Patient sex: M
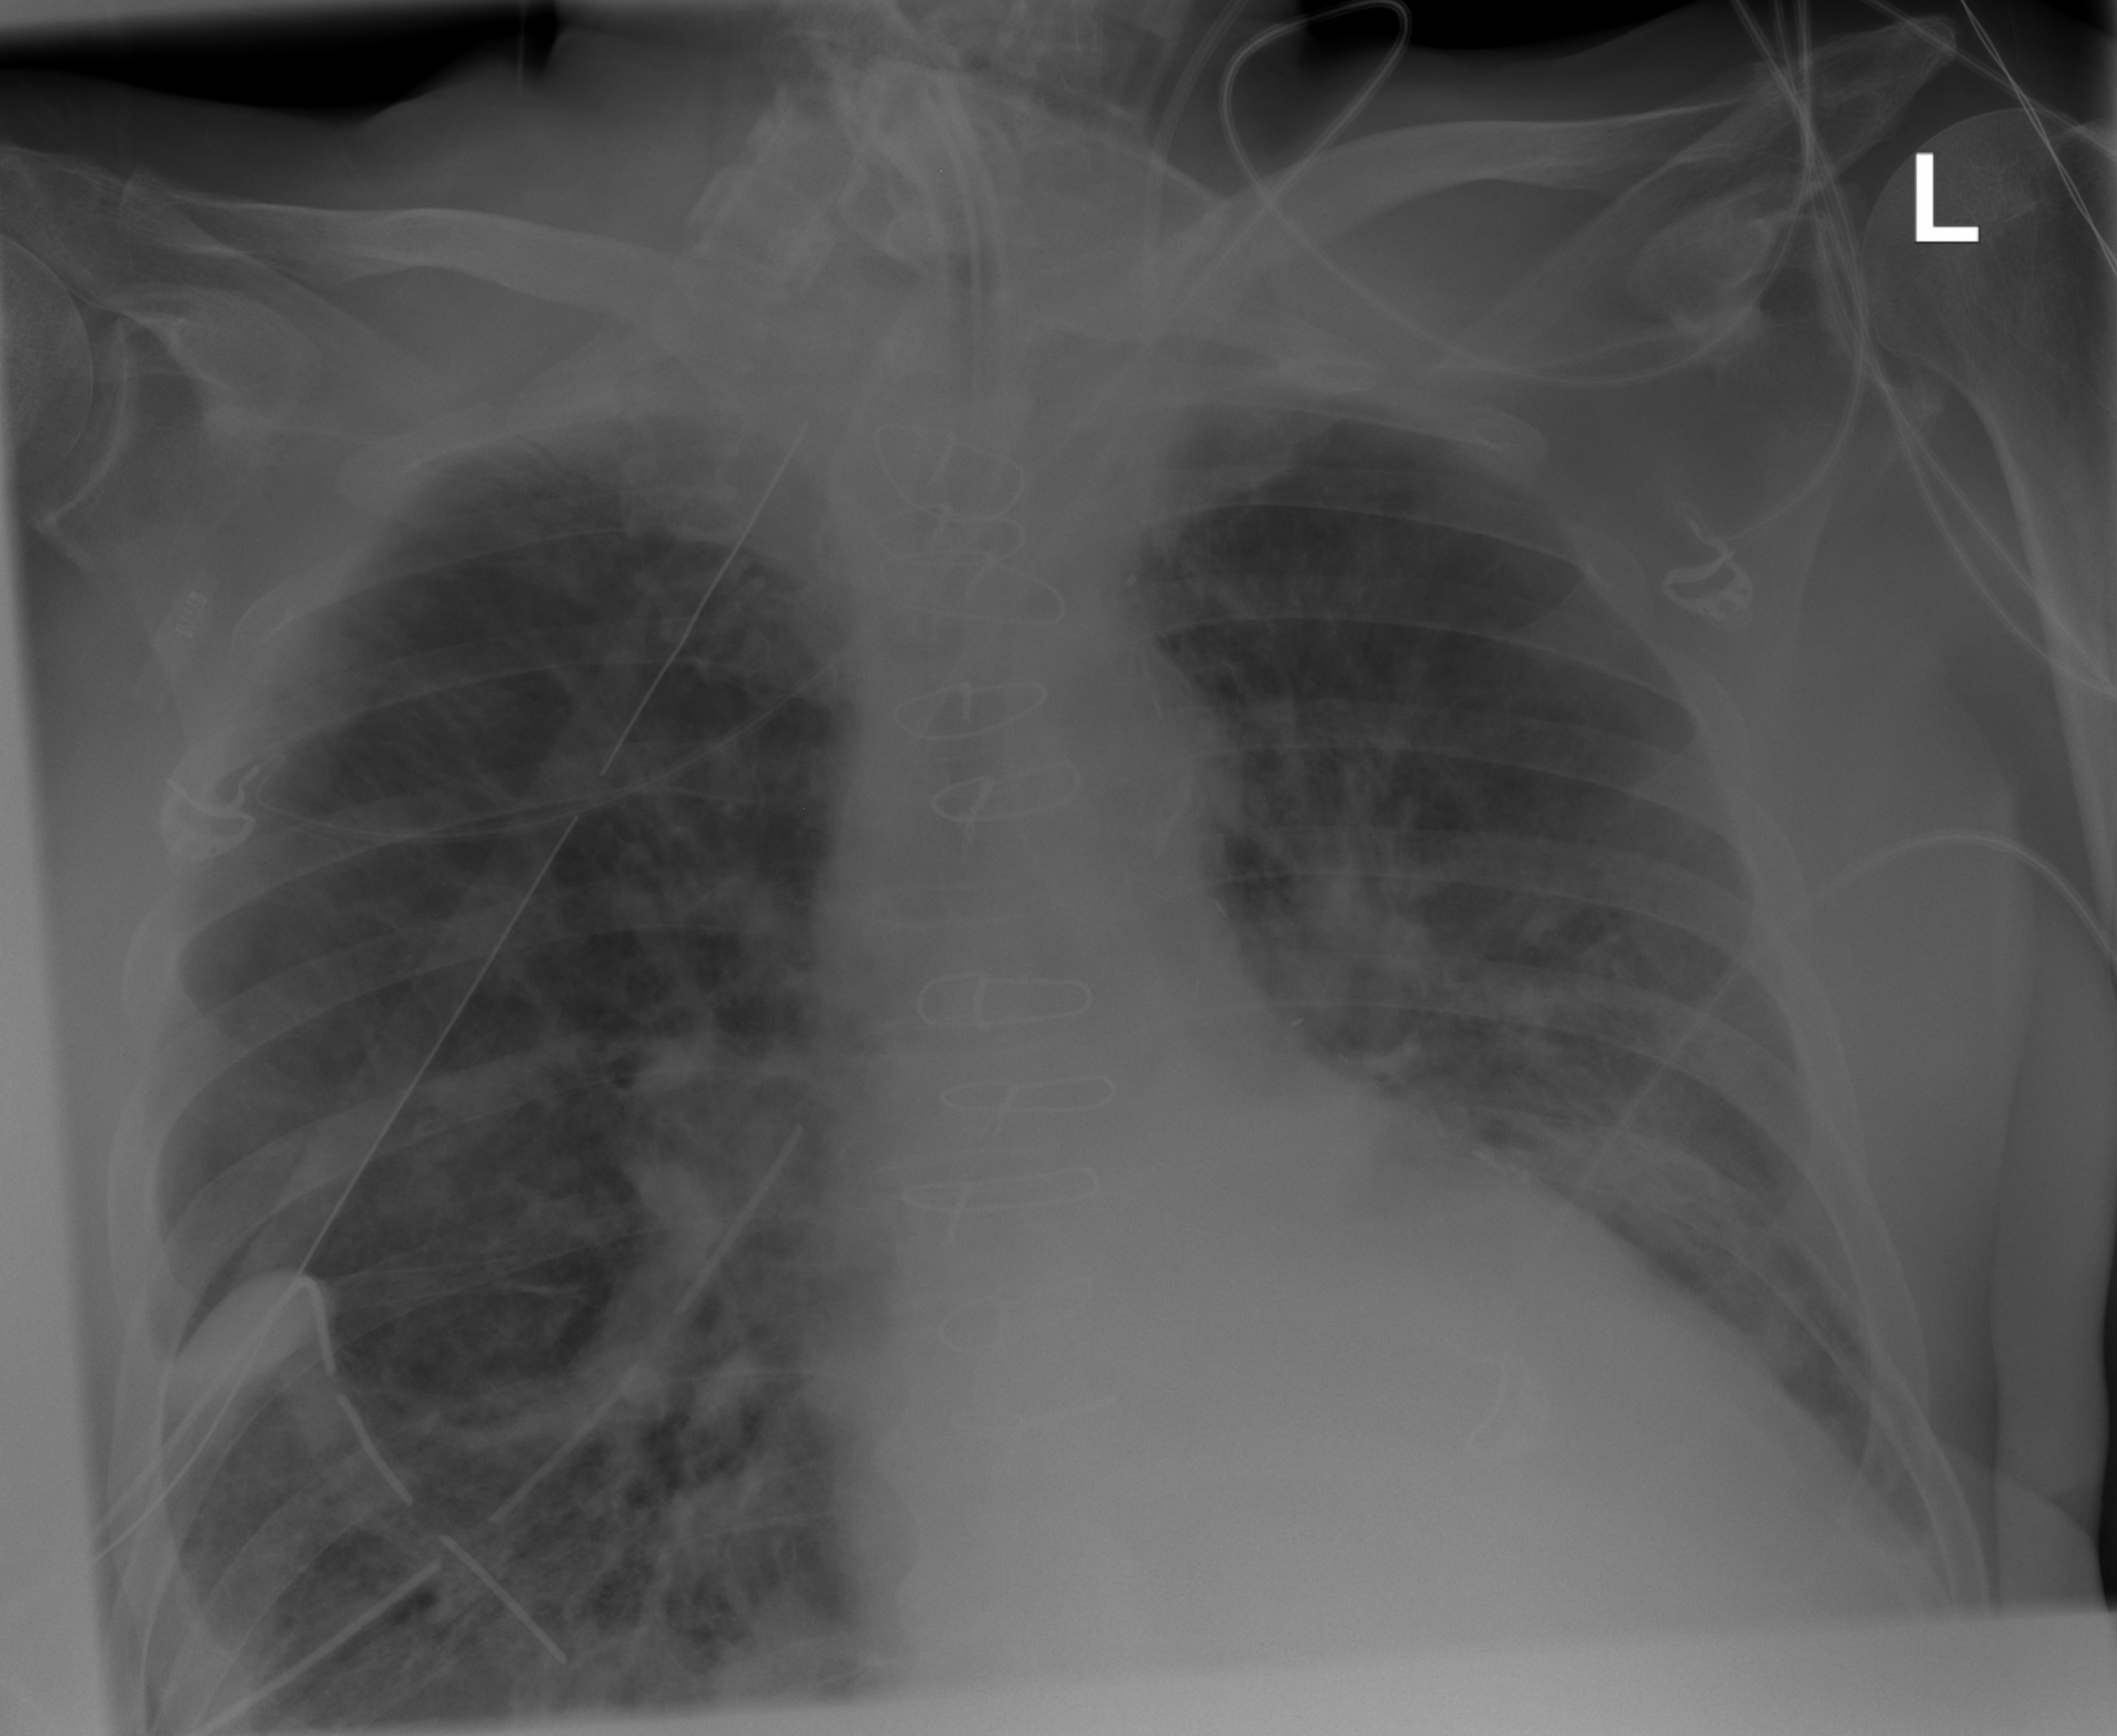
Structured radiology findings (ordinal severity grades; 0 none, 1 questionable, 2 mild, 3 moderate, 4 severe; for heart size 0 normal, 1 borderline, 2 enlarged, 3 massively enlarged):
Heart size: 2
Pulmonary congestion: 2
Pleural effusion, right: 0
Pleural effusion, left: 0
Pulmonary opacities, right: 2
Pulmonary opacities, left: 2
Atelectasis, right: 0
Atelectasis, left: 0